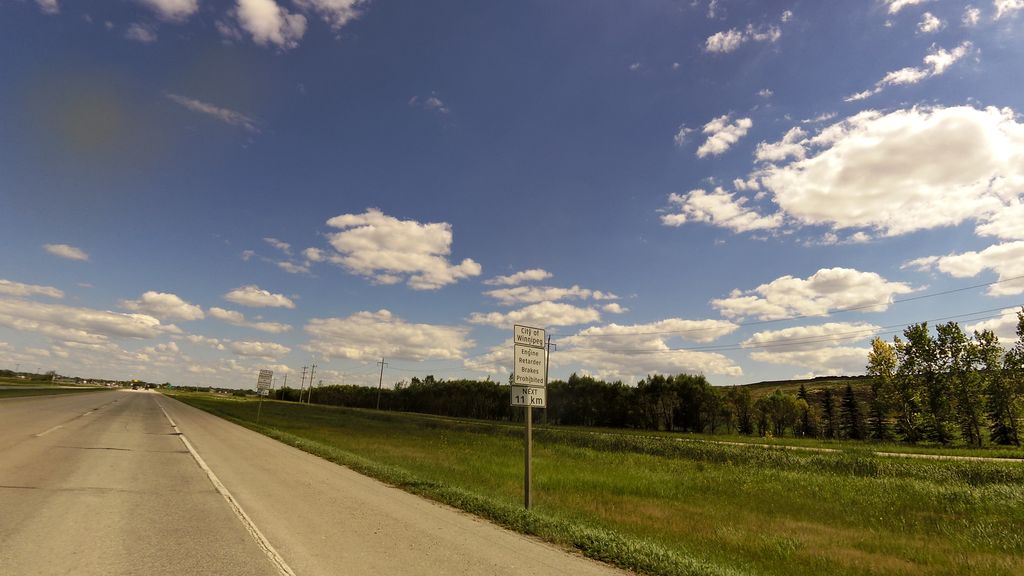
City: winnipeg